Interaction volume radius: 5 \u00c5
Interaction volume height: 30 \u00c5
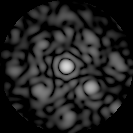
Disorder parameter: 0.567